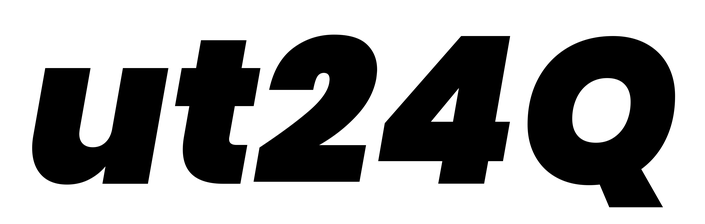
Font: Poppins-BlackItalic